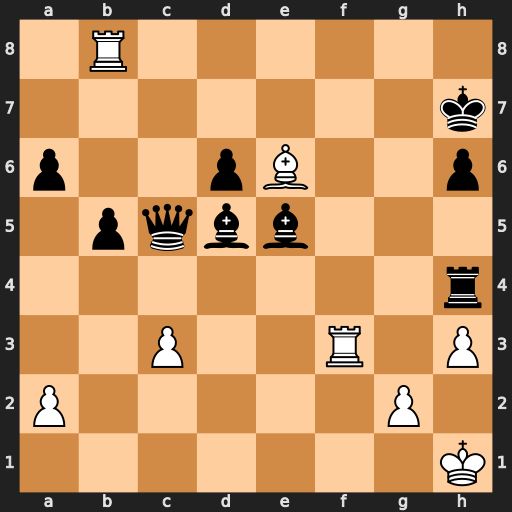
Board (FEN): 1R6/7k/p2pB2p/1pqbb3/7r/2P2R1P/P5P1/7K
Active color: w
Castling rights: -
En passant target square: -
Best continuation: Rf7+ Kg6 Rg8+ Bg7 Rgxg7+ Kh5 Rf5#